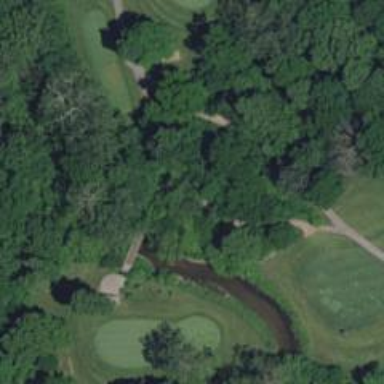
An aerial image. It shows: Service road used as golf cart path.